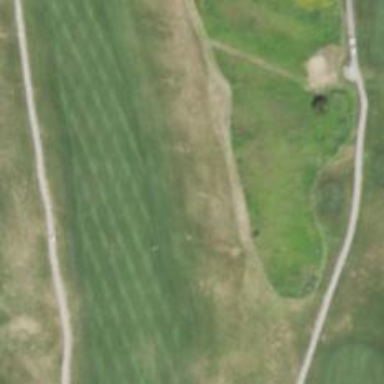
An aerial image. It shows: Golf fairway surrounded by grass.